Question: I'm trying to make a scatter plot with the data provided below. I would have on the x-axis the values of two columns namely "Locus_ID" and "Start" which corresponds to the positions of each locus number. On the y-axis, I would represent the values of "sp_score". I have not figured out a way to combine the values of "Locus_ID" with "Start" to represent the graph I desire. For instance, I could only use just one variable on the x-axis, either "Locus_ID" or "Start", but not both. Is it possible to combine these two categorical variables as a factor?
'''
> dput(head(file))
structure(list(Locus_ID = c("locus3", "locus3", "locus3", "locus3",
"locus7", "locus7"), Start = c(41L, 41L, 41L, 41L, 161L, 161L
), sp_score = c(0, 3.4, 5, 4.2, 2.1, 1.5), Selection = c("Negative",
"Negative", "Negative", "Positive", "Positive", "Weak")), row.names = c(NA,
6L), class = "data.frame")
'''
A representative graph could be the one attached. As an illustration, each season would match a specific locus "Locus_ID" and the length of the whole x-axis would be represented by the values of "Start"

This is my attempt to accomplish the task
'''
ggplot(data) +
geom_point(aes(Start, sp_score, color = Selection)) +
theme_minimal() +
theme(axis.title.x = element_blank(), axis.title.y = element_blank(), axis.text.y = element_text(size = 8, face = "bold"),
legend.position = "right", panel.grid.minor = element_blank(), panel.grid.major.x = element_blank(),
legend.title = element_text(size = 10)) +
scale_color_igv() +
scale_x_continuous(breaks = scales::breaks_width(5000))
'''
If it is possible to accomplish the task I wish, I will be grateful for your support.
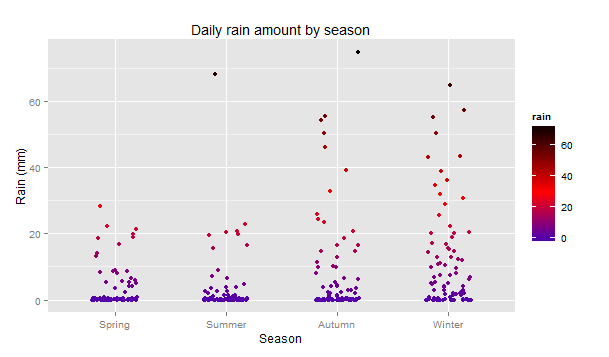
Answer: One option would be to map 'Start' on 'x', choose the breaks according to the unique values of 'Start' and use the 'Locus_ID' for the labels:
'''
library(dplyr)
library(ggplot2)
# Dataframe of unique breaks and labels
breaks <- data %>%
distinct(Start, Locus_ID)
ggplot(data) +
geom_point(aes(Start, sp_score, color = Selection)) +
theme_minimal() +
scale_x_continuous(breaks = breaks$Start, labels = breaks$Locus_ID, expand = c(.3, .3))
'''